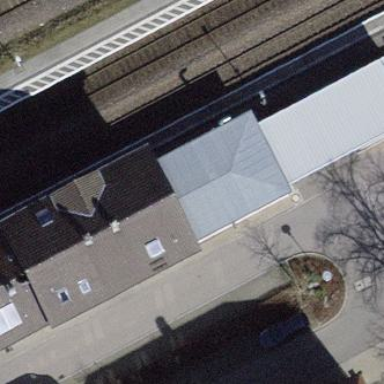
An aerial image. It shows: Train station building.